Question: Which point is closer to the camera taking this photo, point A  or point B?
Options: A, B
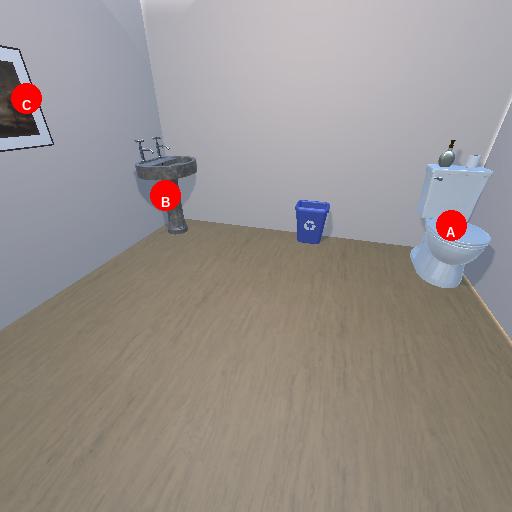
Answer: A